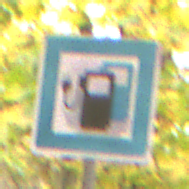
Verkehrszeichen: LadestationFuerElektrofahrzeuge
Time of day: MorningAfternoon
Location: Outdoor (Nature)
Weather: Overcast
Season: Autumn
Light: Natural